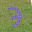
Label: 7